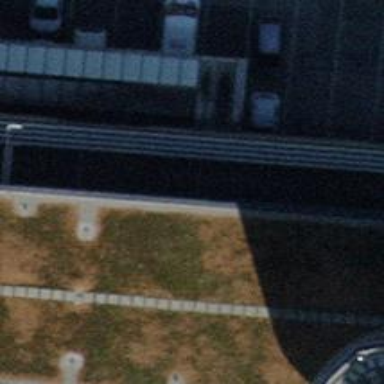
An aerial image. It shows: Airport gate.